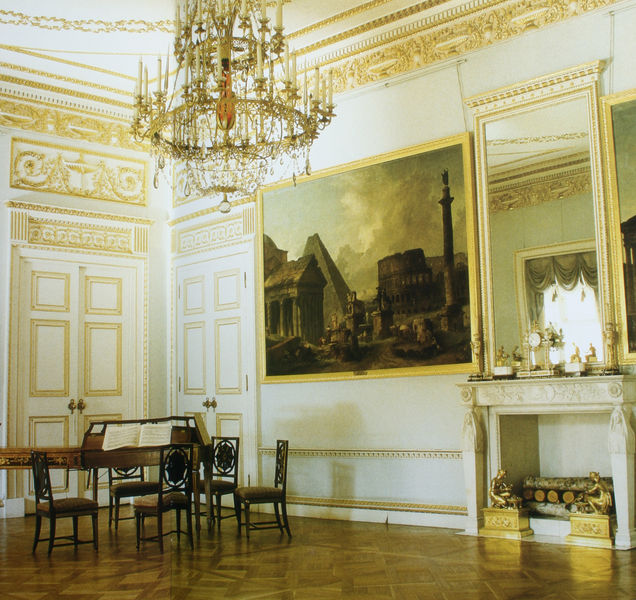
Titel: Tanzsaal
Künstler: Charles Cameron
Standort: St. Petersburg
Institution: Schloss Pawlowsk
Schlagwörter: flügel, gemälde, himmel, schatten, weiß, wolken, grün, sitzen, stadt, braun, elegant, fenster, hell, holz, lampe, licht, marmor, raum, schwarz, stuhl, stühle, säule, säulen, tisch, tische, tür, zimmer, schloss, wolke, wand, rahmen, samt, bild, goldrahmen, innenraum, instrument, möbel, spiegel, vorhang, häuser, spiegelung, boden, gold, interieur, sessel, decke, innen, musik, england, rokoko, kamin, deutschland, bilder, bilderrahmen, papier, papiere, kaminsims, italien, türen, fußboden, noten, parkett, spiegelbild, saal, figuren, bordüre, polster, salon, tapete, verkleidung, dekor, klavier, musikzimmer, notenblatt, notenblätter, ornamente, piano, verzierung, draperie, uhr, flügeltür, kerzen, kronleuchter, leuchter, lüster, sitzgruppe, stuck, innenansicht, parkettboden, bronze, foto, fotografie, photographie, wände, nische, ruine, buch, vergoldet, palast, ruinen, pult, rom, heft, photo, fries, scheite, sims, kerzenleuchter, gesims, skulpturen, putz, statuen, kristall, bestuhlung, obelisk, reflektion, holzscheite, tempel, kassetten, empire, pyramide, goldrand, buche, teak, vergoldung, kasette, groteske, hplz, wandvertäfelung, fensster, doppeltür, supraporte, uhren, kassettentüren, flügeltüren, kaminzimmer, renessaince, amphitheater, coloseum, kolosseum, kollosseum, holzverkleidung, wandfelder, grotesken, inneneinrichtung, holztäfelung, goldstuck, kristalleuchter, cembalo, blattgold, täfelung, colosseum, grotesque, phto, colloseum, furniert, kaminuhr, gefache, parket, spinett, brandholz, cremfarben, neunzehntesjahrhundert, zopfstil, musiksaal, tiscvh, goldornament, tiche